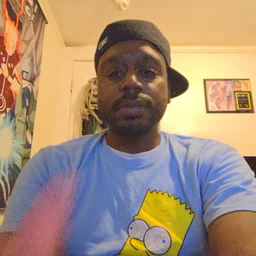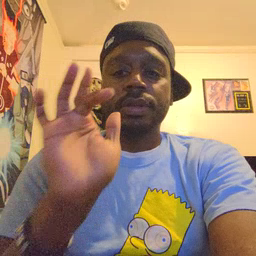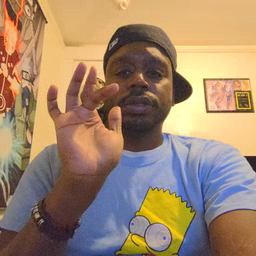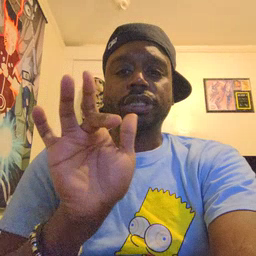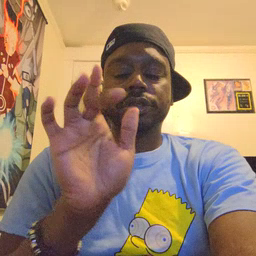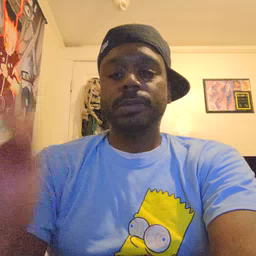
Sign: touch